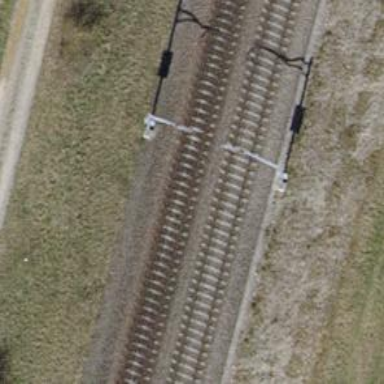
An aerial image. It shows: Single railway track with electrification through contact line.